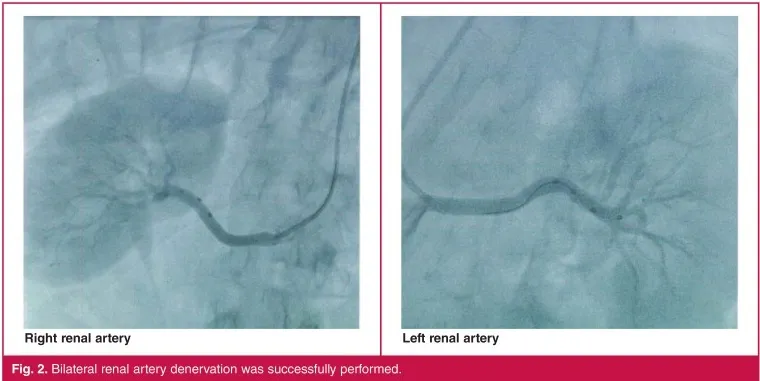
Bilateral renal artery denervation was successfully performed.
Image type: radiology (ct)